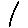
Label: line